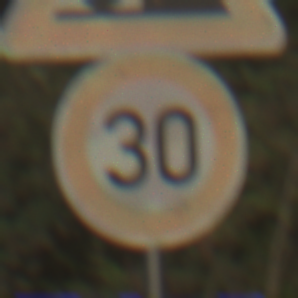
Verkehrszeichen: Geschwindigkeit30
Zusatzzeichen oben: SteinschlagRechts
Umgebung: Outdoor, RoadRail
Tageszeit: MorningAfternoon
Wetter: Clear
Licht: Natural
Jahreszeit: NotSpecified
Kontrast: HighContrast